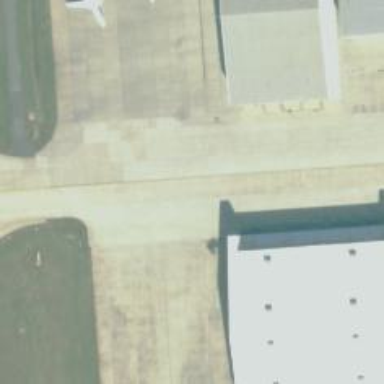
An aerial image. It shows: View of taxiway at the airport.